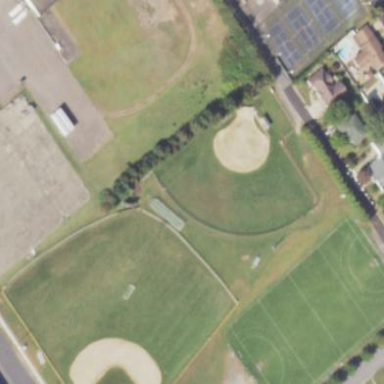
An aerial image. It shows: Softball pitch for leisure and sport activities.